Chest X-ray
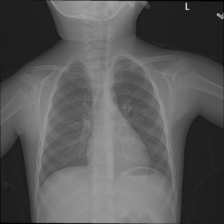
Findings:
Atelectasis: negative
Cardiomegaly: negative
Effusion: negative
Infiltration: positive
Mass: negative
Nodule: negative
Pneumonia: negative
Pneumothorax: negative
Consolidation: negative
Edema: negative
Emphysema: negative
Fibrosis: negative
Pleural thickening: negative
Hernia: negative